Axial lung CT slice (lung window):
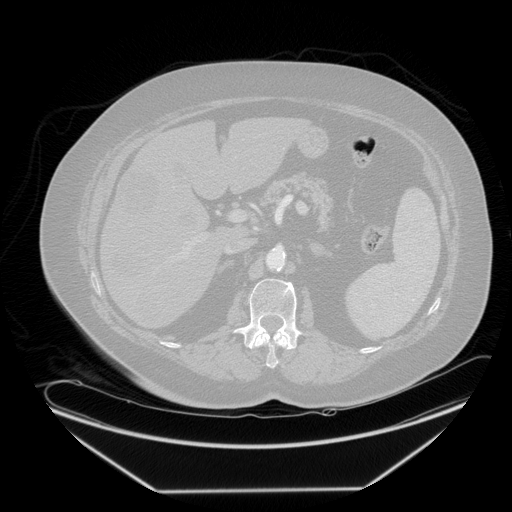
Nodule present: no